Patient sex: M
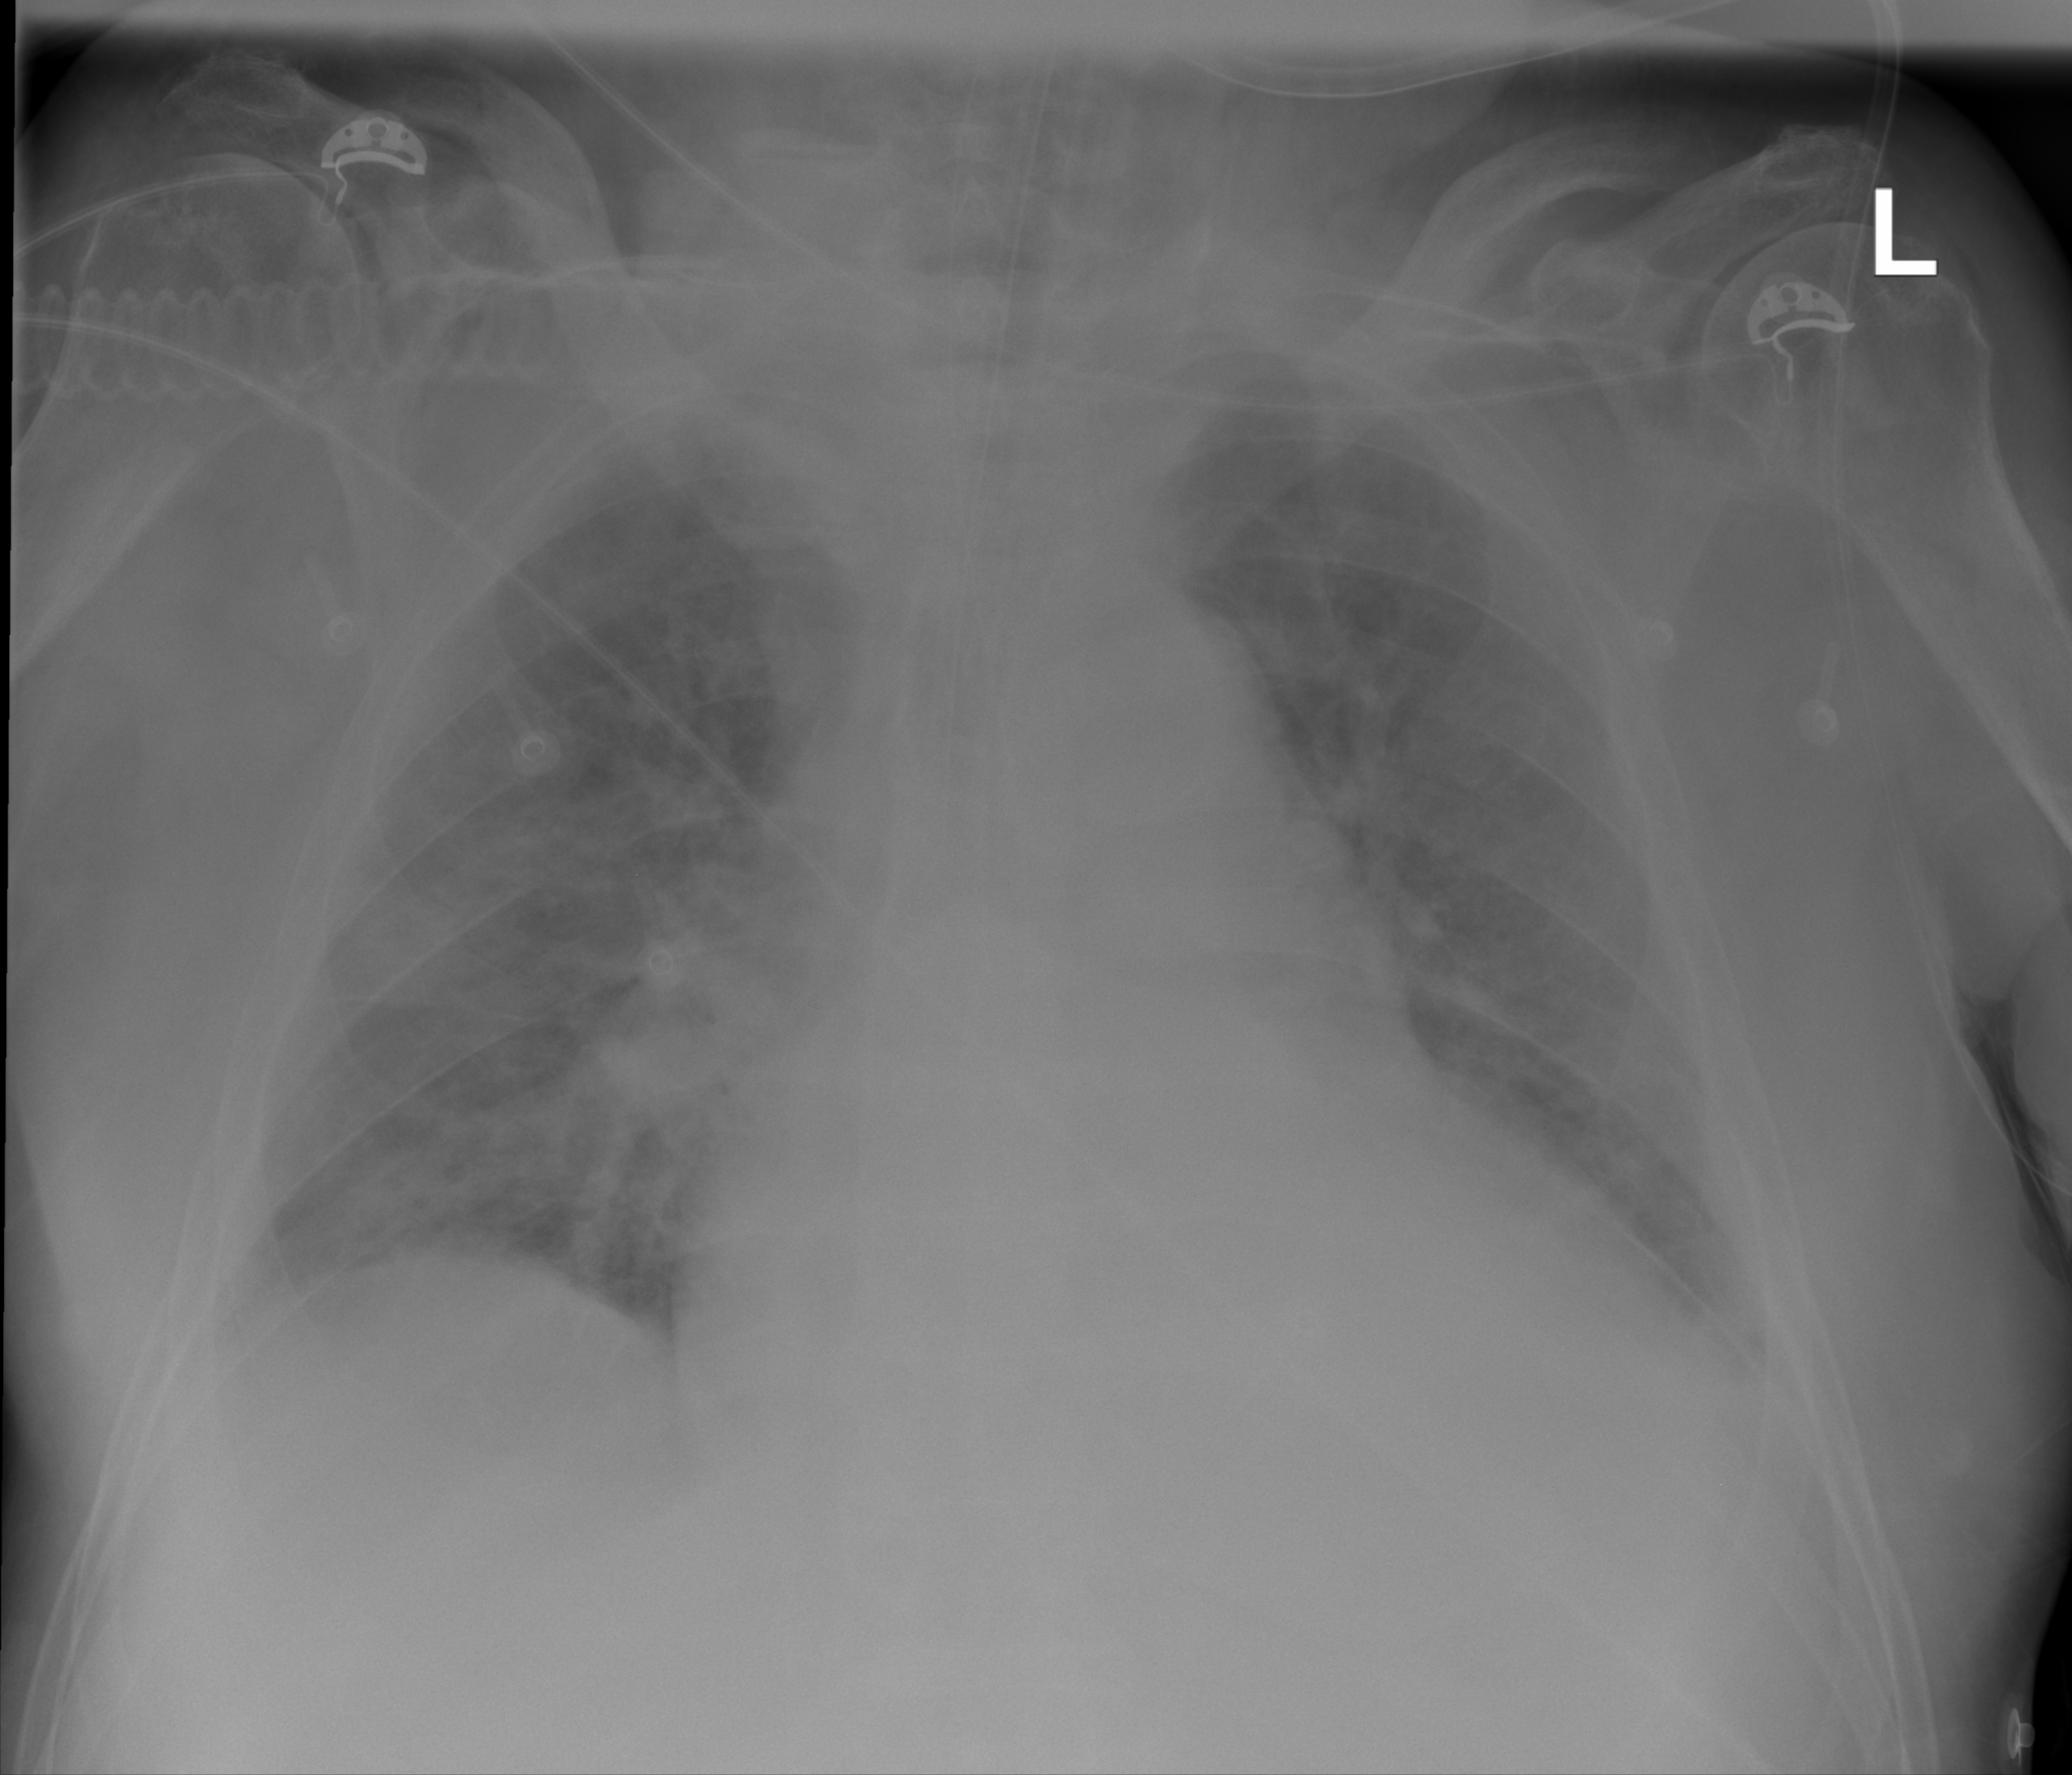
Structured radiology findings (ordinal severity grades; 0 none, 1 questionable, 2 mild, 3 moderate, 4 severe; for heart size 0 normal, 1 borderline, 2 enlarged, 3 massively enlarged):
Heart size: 2
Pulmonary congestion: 2
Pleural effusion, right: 0
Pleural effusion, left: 2
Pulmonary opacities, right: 2
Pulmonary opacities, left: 2
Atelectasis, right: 2
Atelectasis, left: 2